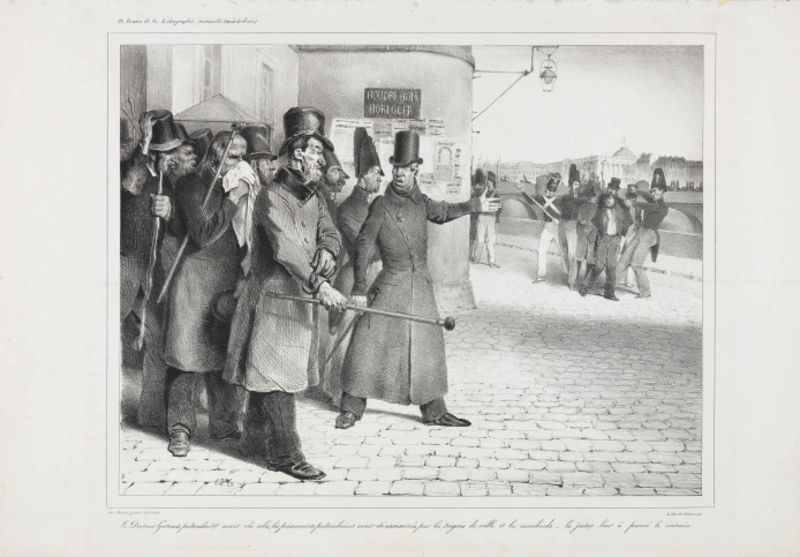
Titel: Le docteur Gervais prétendait
Künstler: Charles Joseph Traviès
Standort: Karlsruhe
Institution: Staatliche Kunsthalle Karlsruhe
Schlagwörter: crowd, fight, hat, lamp, men, military, people, soldier, soldiers, sword, white, black, gray, grey, group, nose, windows, print, arrest, protest, fighting, man, building, horizon, roof, street, tower, death, river, road, drawing, paper, coat, army, cartoon, coats, hats, boots, french, british, bridge, town, victorian, city, lantern, bricks, pants, shoes, pencil, legs, war, cane, walking stick, top hat, stones, stick, staff, argument, europe, massacre, image, officer, weapon, historic, vista, cylinder, sticks, saber, prisoner, hankerchief, cobblestone, sick, overcoat, corner, punishment, charicature, catch, 19 century, cobbles, hit, beat, argujment, smell, abuse, bourgeoise, truncheon, lampoon, cough